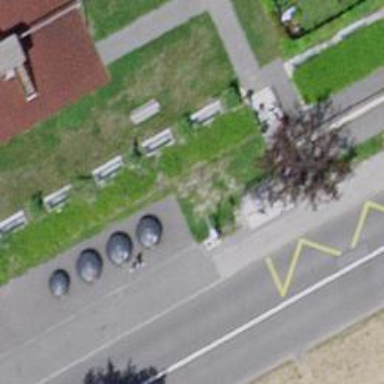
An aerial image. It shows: Bus stop along the road.